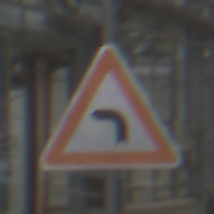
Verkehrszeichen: KurveLinks
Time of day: Midday
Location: Roofed (Special)
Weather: Overcast
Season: NotSpecified
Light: Natural